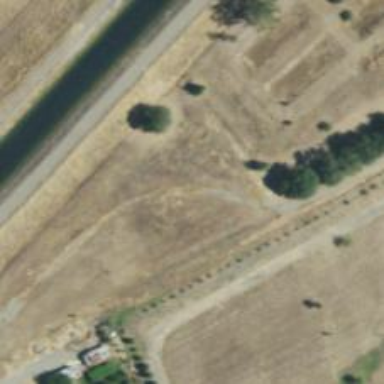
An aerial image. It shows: Track road.